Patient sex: F
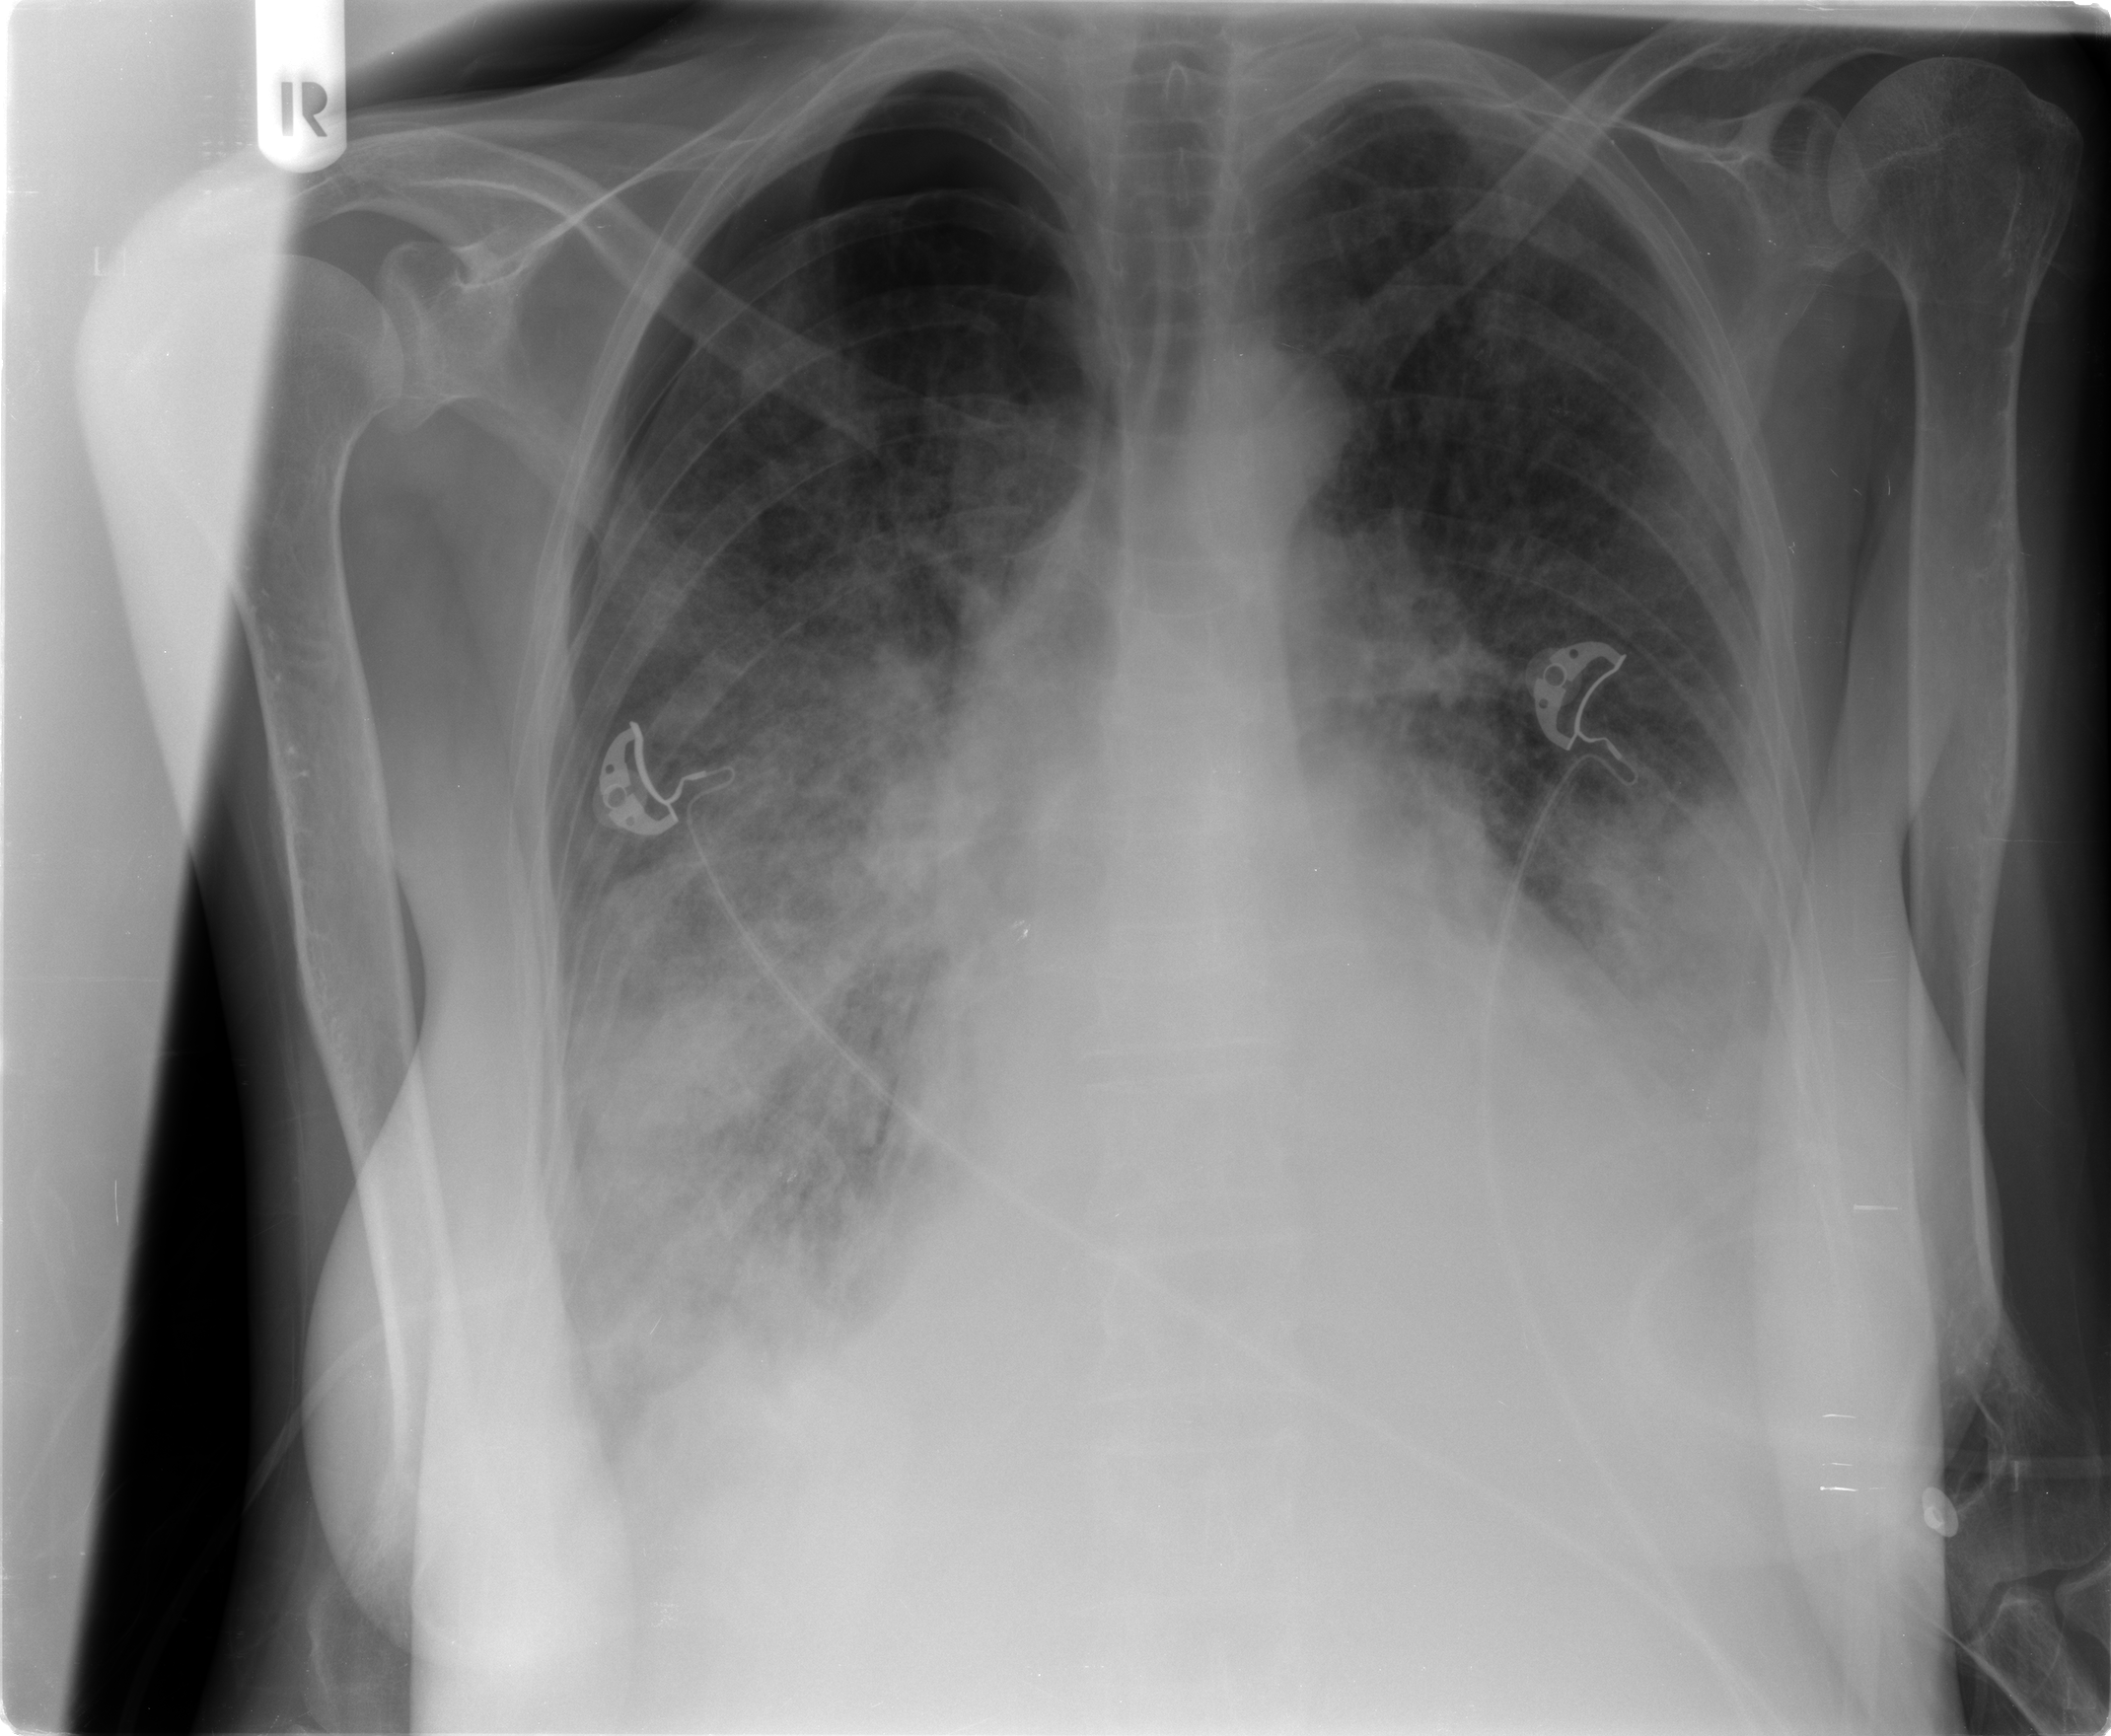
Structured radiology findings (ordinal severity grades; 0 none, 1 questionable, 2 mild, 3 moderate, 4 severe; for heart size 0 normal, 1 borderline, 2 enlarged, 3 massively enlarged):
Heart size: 2
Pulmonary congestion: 3
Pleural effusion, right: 2
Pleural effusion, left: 3
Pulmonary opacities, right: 4
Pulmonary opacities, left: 3
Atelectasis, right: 3
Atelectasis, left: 3